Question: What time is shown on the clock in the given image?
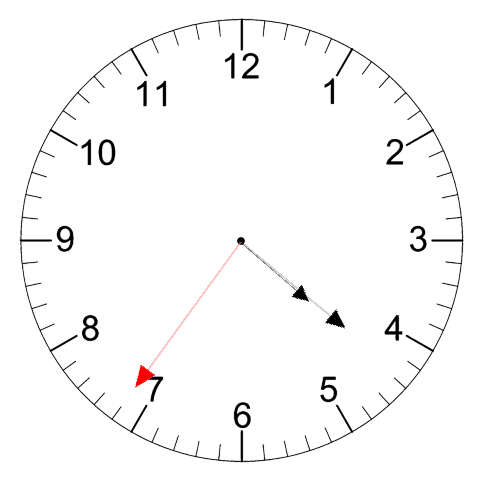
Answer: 04:21:36